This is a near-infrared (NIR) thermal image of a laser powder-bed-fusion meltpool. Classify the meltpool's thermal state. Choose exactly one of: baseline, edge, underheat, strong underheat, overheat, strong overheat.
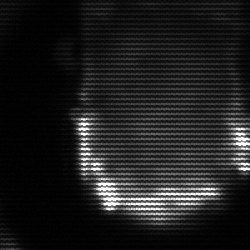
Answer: baseline